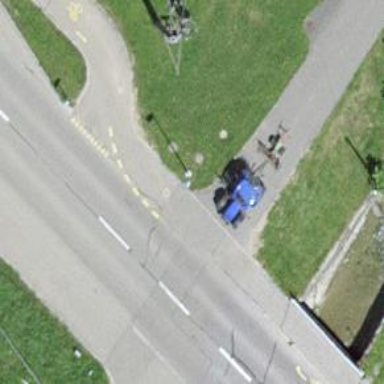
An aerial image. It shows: Asphalt sidewalk along the footway.